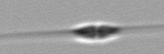
Label: Cylindrotheca